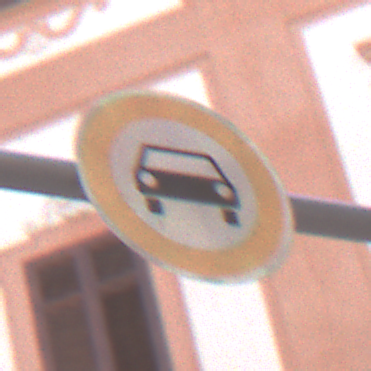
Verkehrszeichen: VerbotKraftwagen
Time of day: MorningAfternoon
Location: Outdoor (Urban)
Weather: PartlyCloudy
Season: NotSpecified
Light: Natural